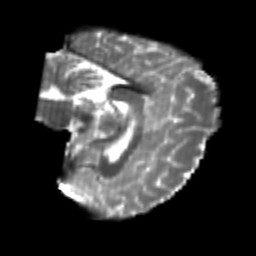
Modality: T2w
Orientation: sagittal
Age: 23
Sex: female
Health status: healthy
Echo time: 0.074 s